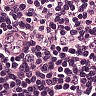
Metastatic tissue present: no